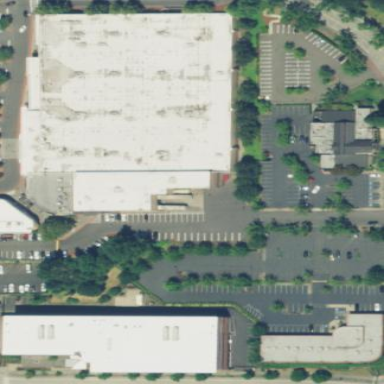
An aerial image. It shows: Retail building that houses department store.